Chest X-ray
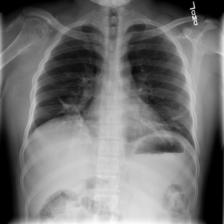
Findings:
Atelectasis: positive
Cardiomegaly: negative
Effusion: negative
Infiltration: negative
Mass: negative
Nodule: negative
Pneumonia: negative
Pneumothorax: negative
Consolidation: negative
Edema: negative
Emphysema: negative
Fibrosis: negative
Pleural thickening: negative
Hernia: negative